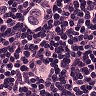
Metastatic tissue present: yes